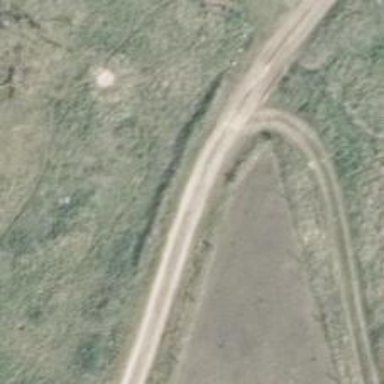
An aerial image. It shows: Dirt track with grade 5 tracktype.